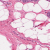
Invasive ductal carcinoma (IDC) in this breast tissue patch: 0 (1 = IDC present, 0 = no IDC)